Question: I have a bunch of checkboxes that are used for the user to specify which columns they want to see on a grid:

At the moment, each checkbox has it's own key (which is essentially it's label name) and is declared like this in my view:
'''
@Html.CheckBox(column.Key,
(Request.Form[column.Key] == null ? true :
Request.Form[column.Key].Contains("true")),
new { @class = "columnSelector" })
@Html.Label(column.HeaderText)
'''
The issue is that I have to get the values from the form collection in my action, as otherwise I would have to have a 'bool' parameter for every column selector checkbox. Alternatively, I thought I could name them all 'columnselection' or something and then it would be passed to my action as an array of values, however then I lose the context of the value since I don't have the column key.
I don't want to create a viewmodel with a property for each checkbox as this functionality is used on other screens with different columns and I would like to keep it generic.
Any thoughts on how I could achieve this column selection stuff in a clean and simple way?
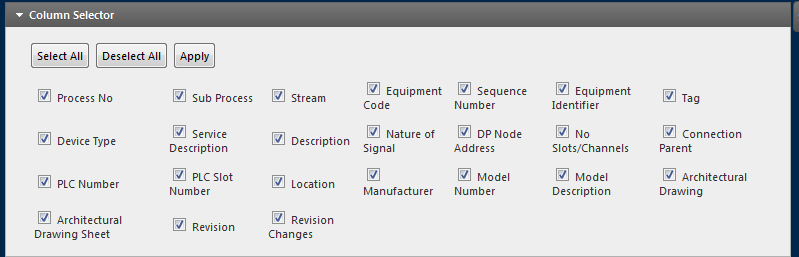
Answer: The 'Html.CheckBox' method has a strange implementation. Checkboxes will have a unique 'name', and essentially a 'true/false' value. This is so that the value will easily map to a 'bool' parameter in an Action.
As you have obviously noticed, this makes for a tricky situation when your checkboxes are dynamic.
The solution is to generate your own checkboxes, all using a common 'name' and having unique 'value's. These will map very nicely into your Action!
<URL>.
Here's the desired Action:
'''
public ActionResult SetSelectedColumns(string[] selectedColumns) {
// selectedColumns will contain the keys of all the checked columns.
}
'''
And here's how to get your HTML to map correctly:
'''
<input type="checkbox" name="selectedColumns" value="@column.Key" @(column.Selected ? "checked='checked'" : "") />
'''
I highly recommend putting this functionality into an extension method, so that you can also incorporate 'ModelState' and 'htmlAttributes'. Here's my untested attempt:
'''
public static HtmlString CheckBoxAlt(this HtmlHelper html, string name, string value, bool selected, object htmlAttributes)
{
var tag = new TagBuilder("input");
if (htmlAttributes != null)
tag.MergeAttributes(new RouteValueDictionary(htmlAttributes));
tag.MergeAttribute("type", "checkbox");
tag.MergeAttribute("name", name);
tag.MergeAttribute("value", value);
// Determine if this check should be selected:
var state = html.ViewData.ModelState[name];
if (state != null)
{
var values = (string[])state.Value.ConvertTo(typeof(string[]));
selected = Array.IndexOf(values, value) != -1;
}
if (selected)
tag.MergeAttribute("checked", "checked");
return new HtmlString(tag.ToString(TagRenderMode.SelfClosing));
}
'''